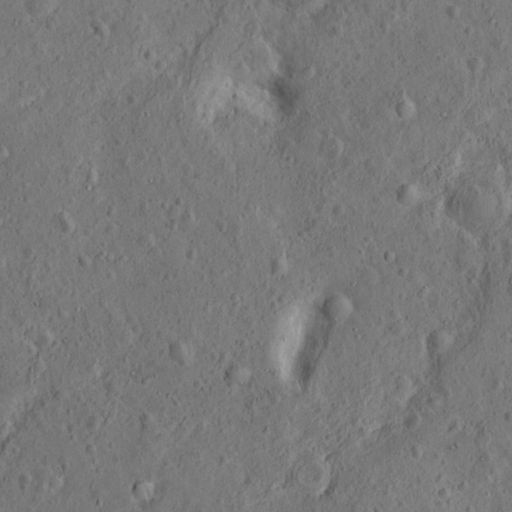
Objects detected: cone, cone